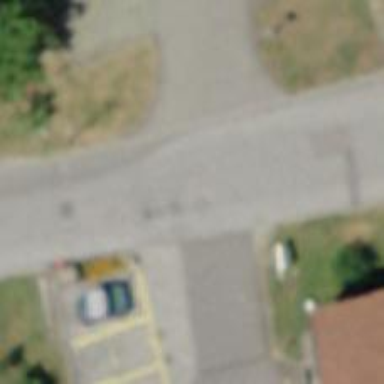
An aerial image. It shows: Parking aisle designated as service road.